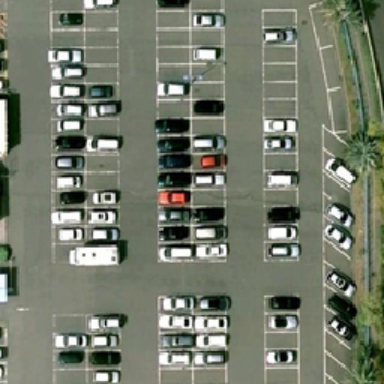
Many cars are parked near the road and some green trees .